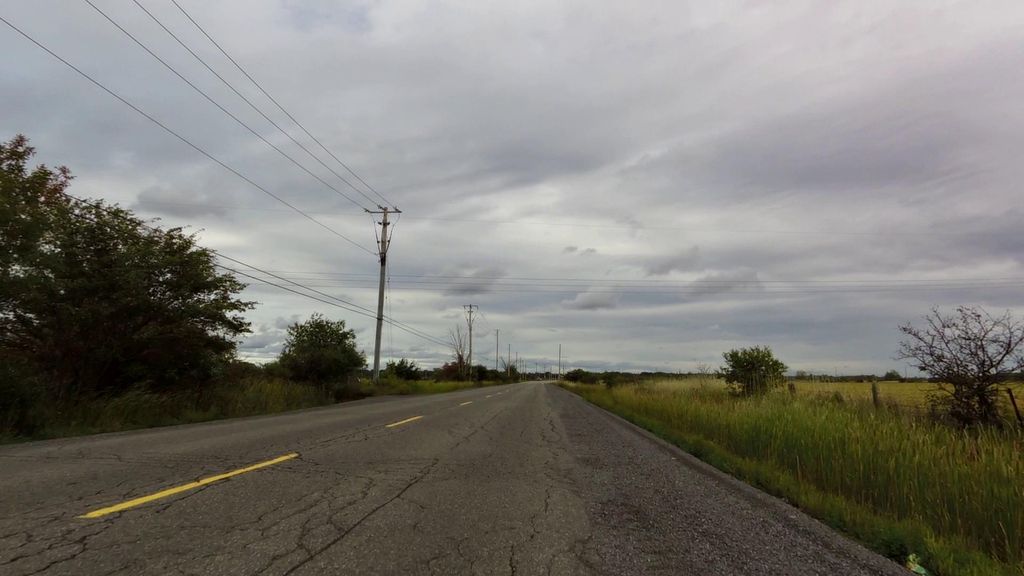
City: ottawa-gatineau